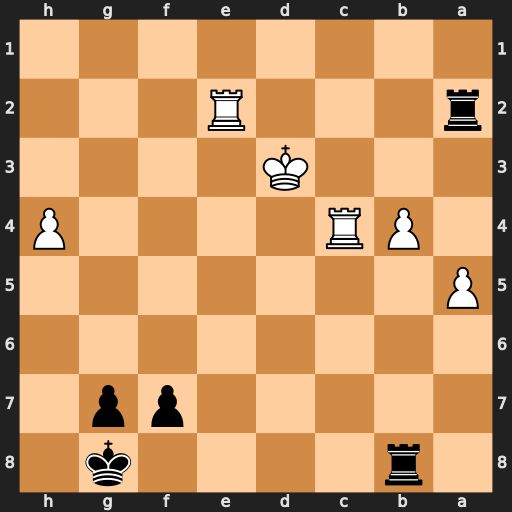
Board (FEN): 1r4k1/5pp1/8/P7/1PR4P/3K4/r3R3/8
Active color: b
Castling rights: -
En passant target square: -
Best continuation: Rd8+ Kc3 Rxe2